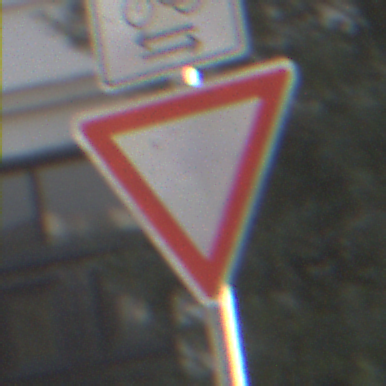
Verkehrszeichen: VorfahrtGewaehren
Zusatzzeichen oben: RichtungsangabeDurchPfeile9
Umgebung: Outdoor, Urban
Tageszeit: MorningAfternoon
Wetter: PartlyCloudy
Licht: Natural
Jahreszeit: NotSpecified
Kontrast: HighContrast